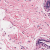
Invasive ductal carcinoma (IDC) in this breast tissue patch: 0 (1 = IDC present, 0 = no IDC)